Question: So I have a drag and drop operation, and the data being dragged is some XML. My drophandler looks like this:
'''
protected function dragDropHandler(event:DragEvent):void
{
var item:XML = XML(event.dragSource.dataForFormat("itemsByIndex"));
Alert.show(item);
}
'''
The alert looks like this:

How do can I for example get the ID of this XML? In an alert for example.
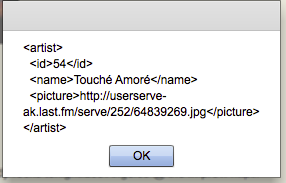
Answer: You can access the 'id' property with 'item.id', the 'name' with 'item.name', etc. There are a few resources online to learn e4x, which is the easiest way of manipulating XML in AS3.